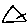
Label: triangle